Question: I'm using Xcode 4 and in Build Settings all drop down lists have gone away.
Instead of the drop down lists, I have text boxes.
See this image, for example:

I'm totally puzzled: how can I enable drop down lists again?
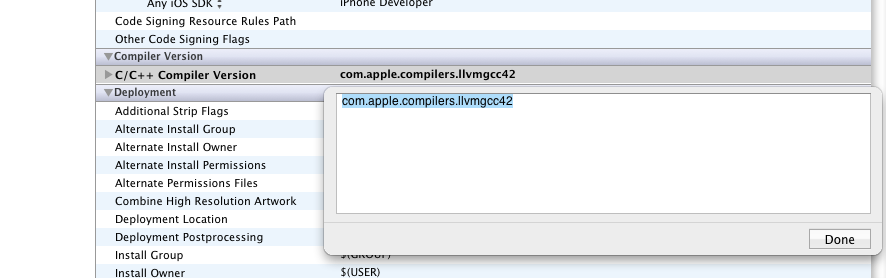
Answer: In Xcode:
Editor -> Show Values
It just worked for me.